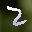
Label: 2